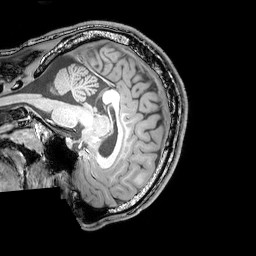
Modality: T1w
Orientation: sagittal
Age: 21
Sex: male
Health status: healthy
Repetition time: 0.081 s
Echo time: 0.037 s